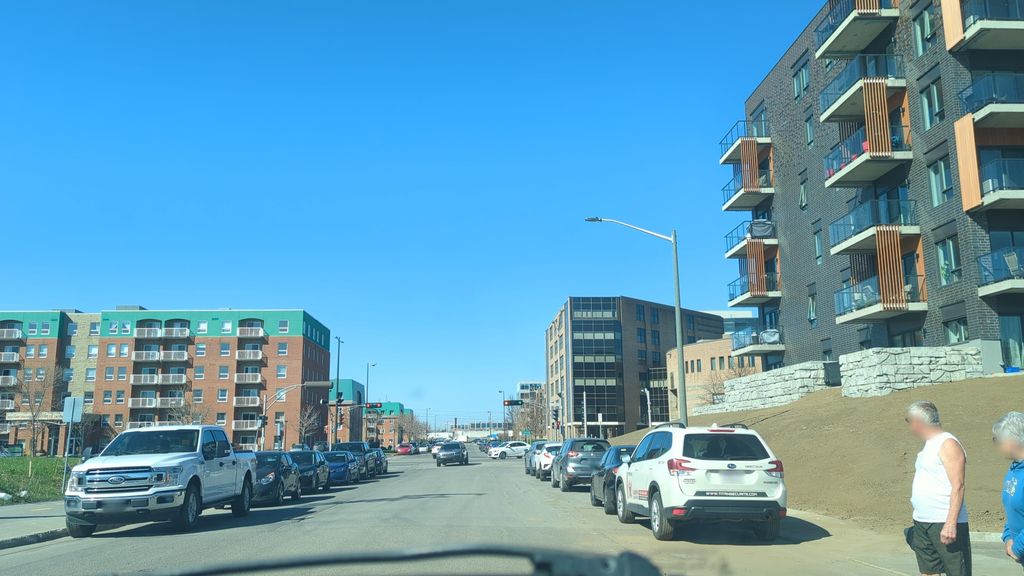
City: quebec_city